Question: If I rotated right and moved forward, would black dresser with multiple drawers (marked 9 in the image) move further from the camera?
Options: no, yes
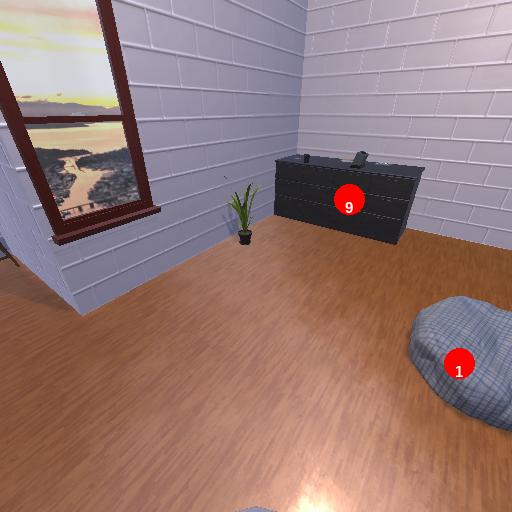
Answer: no